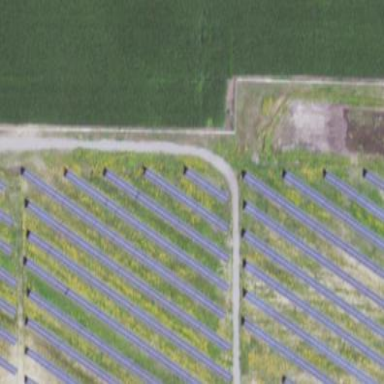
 consisting of solar photovoltaic panels."